Interaction volume radius: 10 \u00c5
Interaction volume height: 40 \u00c5
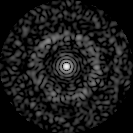
Disorder parameter: 0.8364